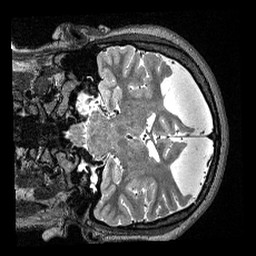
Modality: T2w
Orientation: coronal
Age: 13
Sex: male
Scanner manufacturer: siemens
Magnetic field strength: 3 T
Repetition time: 3.2 s
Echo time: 0.479 s